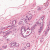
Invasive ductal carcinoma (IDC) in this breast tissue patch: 0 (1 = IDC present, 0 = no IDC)